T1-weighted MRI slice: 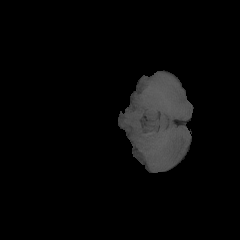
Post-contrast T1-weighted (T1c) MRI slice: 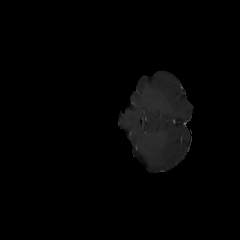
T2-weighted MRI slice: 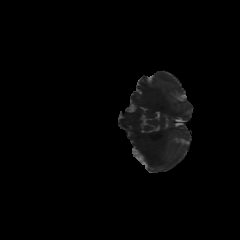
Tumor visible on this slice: no